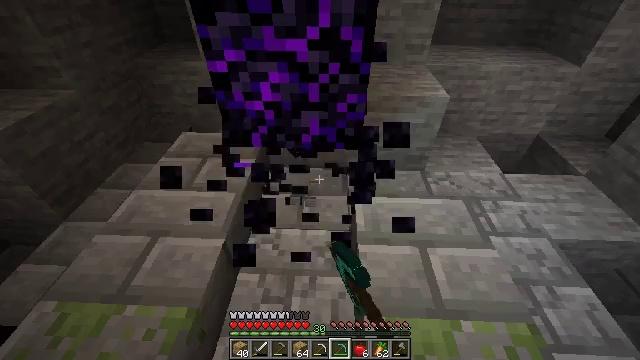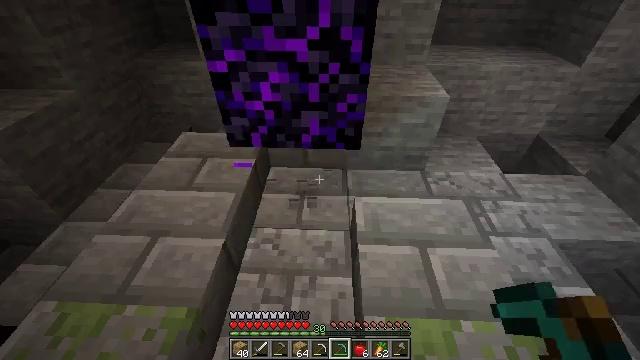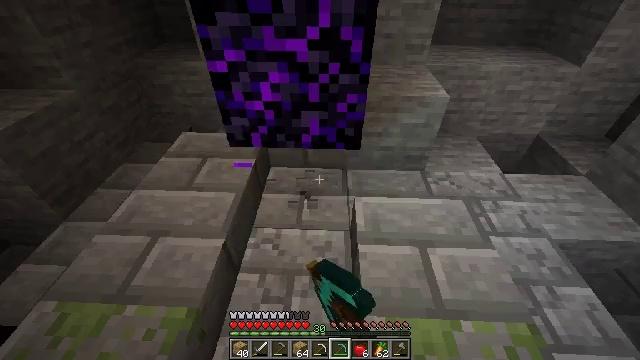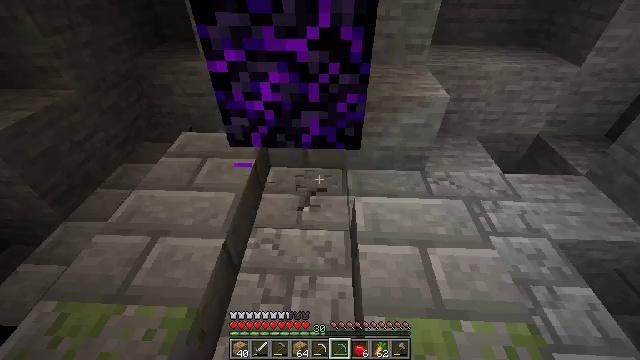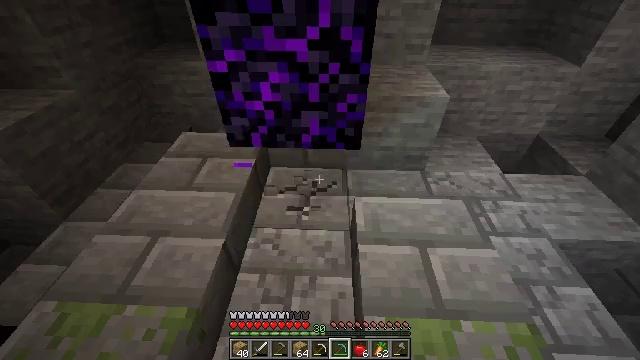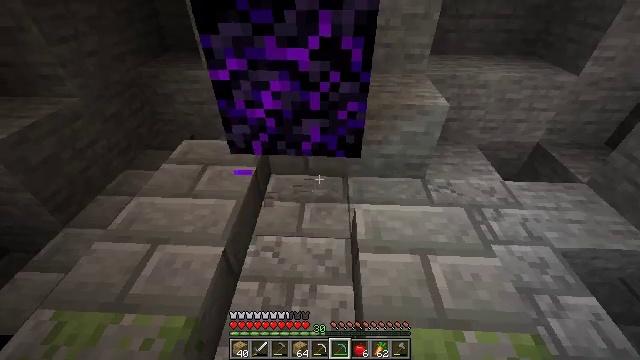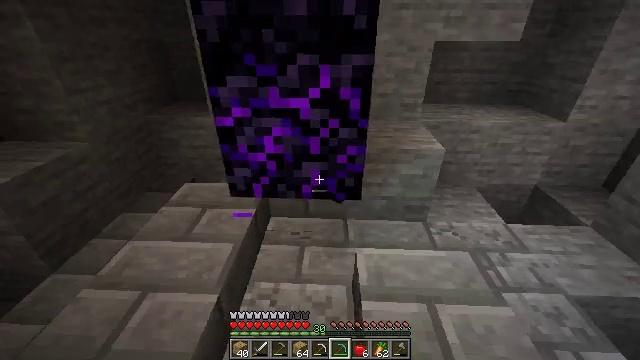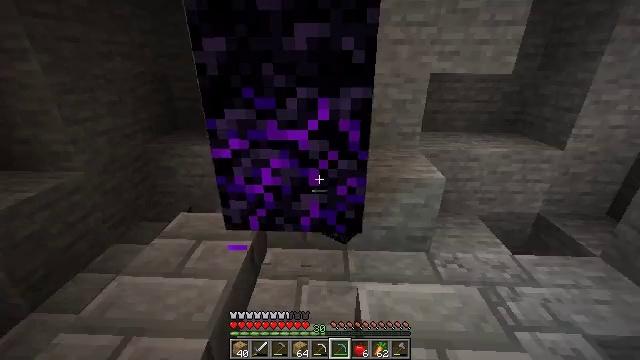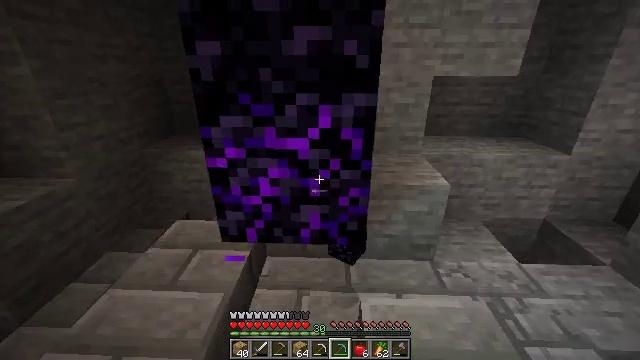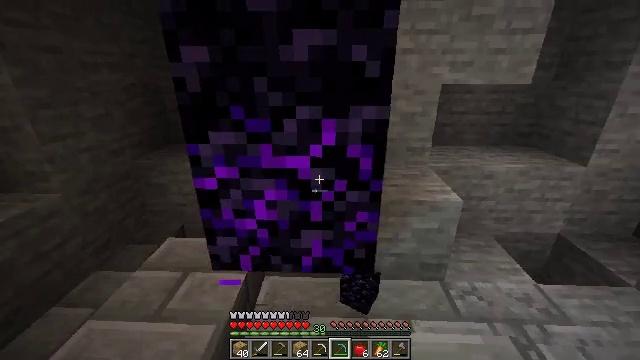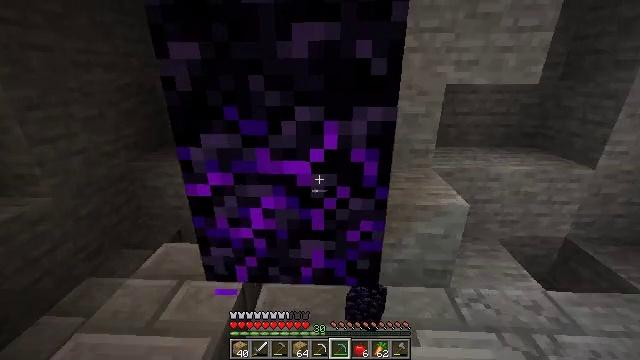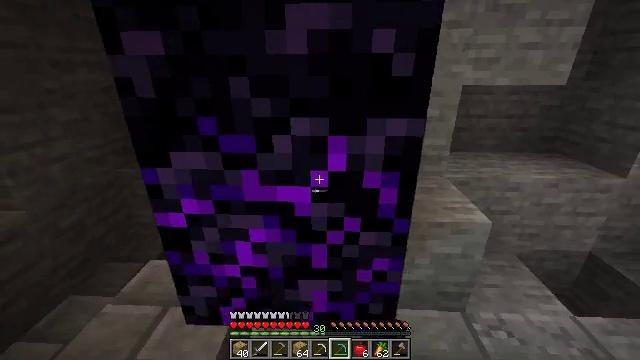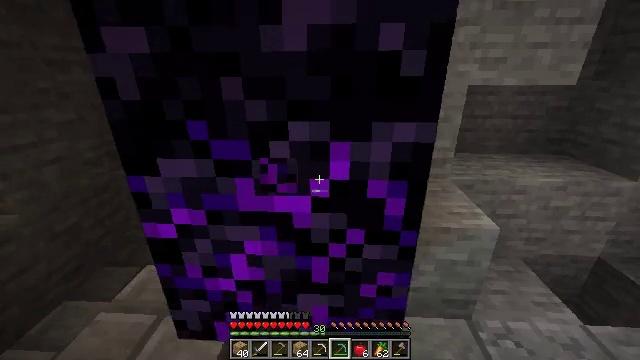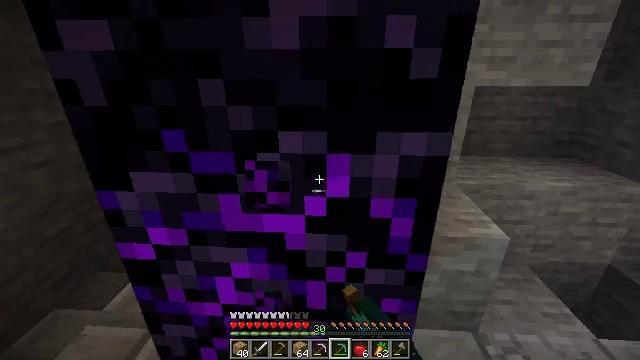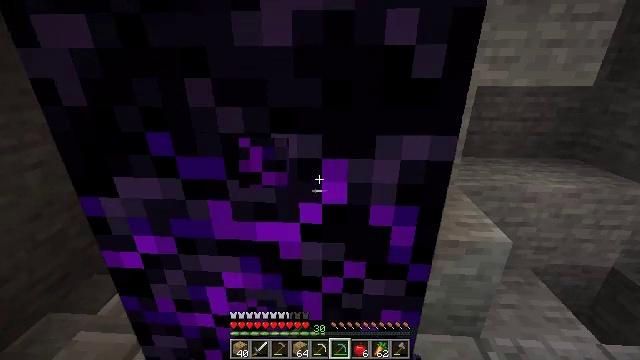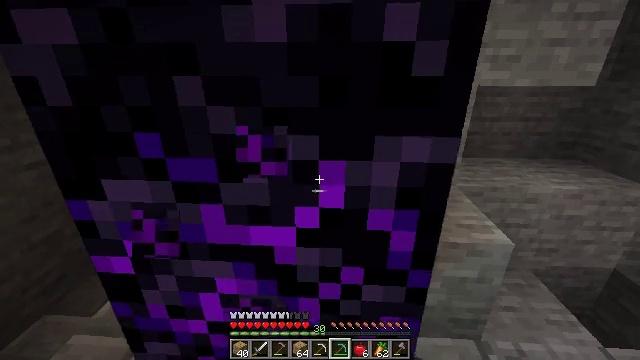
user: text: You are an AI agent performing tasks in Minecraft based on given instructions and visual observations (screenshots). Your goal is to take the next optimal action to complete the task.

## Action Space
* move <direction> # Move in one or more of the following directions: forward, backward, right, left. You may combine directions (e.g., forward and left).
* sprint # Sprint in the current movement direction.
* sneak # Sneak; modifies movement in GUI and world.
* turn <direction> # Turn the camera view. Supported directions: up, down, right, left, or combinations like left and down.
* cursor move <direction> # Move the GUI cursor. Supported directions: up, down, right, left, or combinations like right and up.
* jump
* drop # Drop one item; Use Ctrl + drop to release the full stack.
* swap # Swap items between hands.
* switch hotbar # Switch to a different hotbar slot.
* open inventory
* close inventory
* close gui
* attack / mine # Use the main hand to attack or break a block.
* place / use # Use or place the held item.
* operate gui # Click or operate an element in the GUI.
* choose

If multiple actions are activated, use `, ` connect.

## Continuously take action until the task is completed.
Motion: motion action
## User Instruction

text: Collect the crying obsidian underground.
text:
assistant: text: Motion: attack / mine
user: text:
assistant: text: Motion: attack / mine
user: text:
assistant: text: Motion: attack / mine
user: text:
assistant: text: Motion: attack / mine
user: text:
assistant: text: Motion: turn up
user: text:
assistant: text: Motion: turn up
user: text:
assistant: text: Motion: move forward, turn up
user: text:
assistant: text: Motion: move forward
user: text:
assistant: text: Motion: move forward, turn up
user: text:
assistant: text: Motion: move forward
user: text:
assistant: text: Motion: move forward
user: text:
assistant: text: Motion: attack / mine
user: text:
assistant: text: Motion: attack / mine
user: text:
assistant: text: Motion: attack / mine
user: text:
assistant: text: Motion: attack / mine
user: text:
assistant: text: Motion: attack / mine
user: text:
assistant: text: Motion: attack / mine
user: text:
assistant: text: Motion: attack / mine
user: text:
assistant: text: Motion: attack / mine
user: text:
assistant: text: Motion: attack / mine
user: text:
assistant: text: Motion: attack / mine
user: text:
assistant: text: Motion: attack / mine
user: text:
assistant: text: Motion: attack / mine
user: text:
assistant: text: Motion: attack / mine
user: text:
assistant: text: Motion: attack / mine
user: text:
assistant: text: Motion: attack / mine
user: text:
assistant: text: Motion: attack / mine
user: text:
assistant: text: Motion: attack / mine
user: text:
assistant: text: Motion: attack / mine
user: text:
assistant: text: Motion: attack / mine